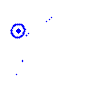
Particle: pion